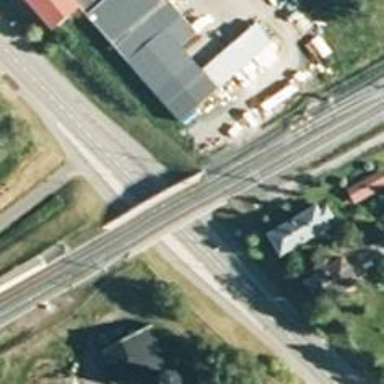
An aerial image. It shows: Bridge over railway with continuous electrified contact line.